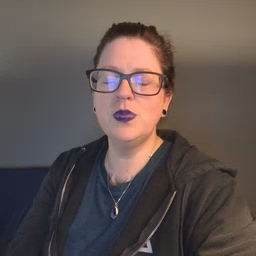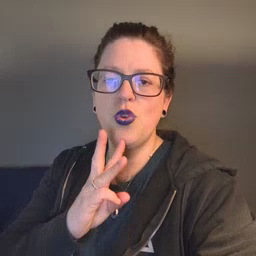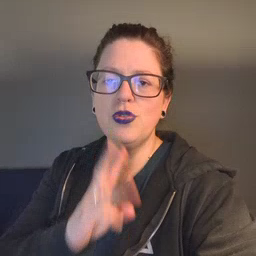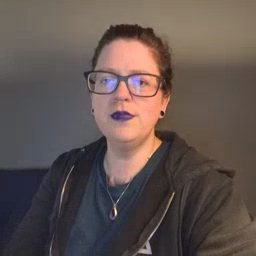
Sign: water